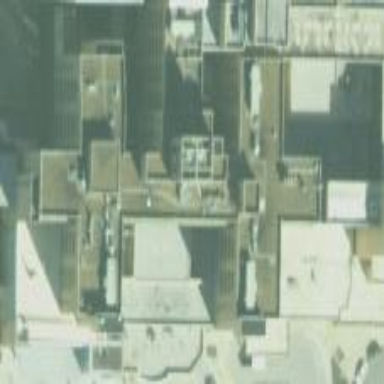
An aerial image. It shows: Hospital building.